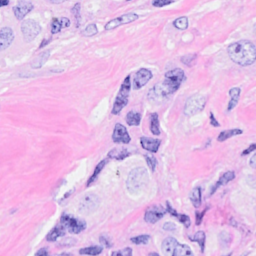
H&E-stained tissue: Breast